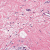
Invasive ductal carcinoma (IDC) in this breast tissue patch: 0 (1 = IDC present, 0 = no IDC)